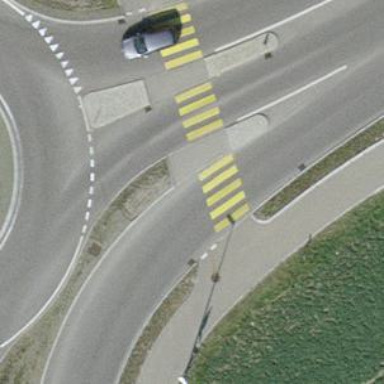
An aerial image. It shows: Traffic calming island.